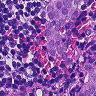
Metastatic tissue present: yes